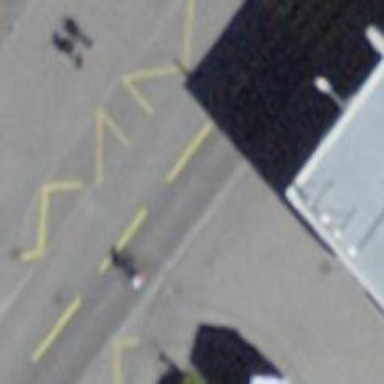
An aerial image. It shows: Bus stop with platform for public transport.